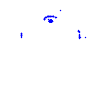
Particle: proton